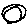
Label: circle